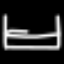
Label: bed